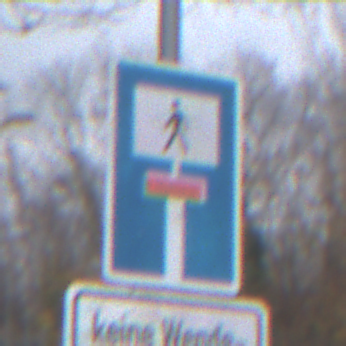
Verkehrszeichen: SackgasseFussgaengerDurchlaessig
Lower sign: HinweisGeaenderteVorfahrtVerkehrsfuehrungVerkehrsregelung3
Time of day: MorningAfternoon
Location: Outdoor (Nature)
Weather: Overcast
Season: NotSpecified
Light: Natural